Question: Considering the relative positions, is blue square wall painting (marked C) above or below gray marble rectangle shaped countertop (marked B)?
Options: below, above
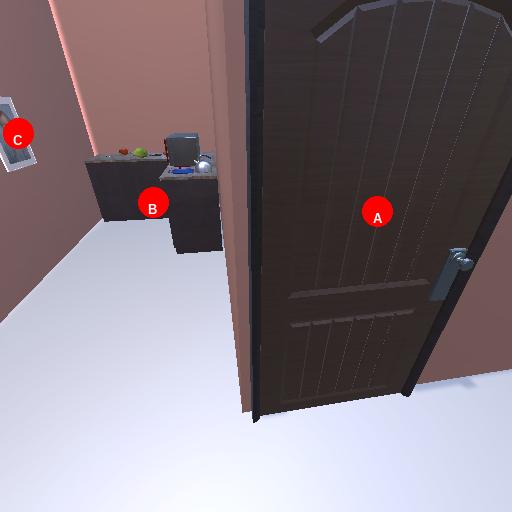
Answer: below